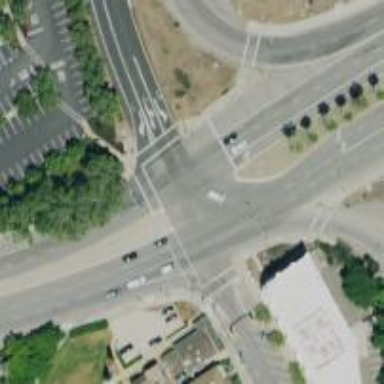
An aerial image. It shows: Footway that serves as traffic island.